Aerial crown-view tile of a tropical tree (Barro Colorado Island, Panama), acquired 20240918:
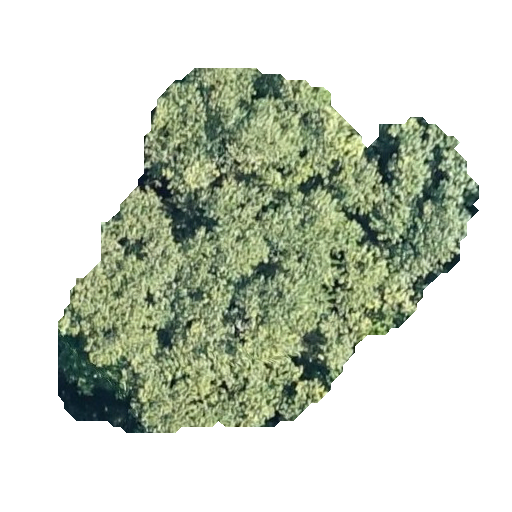
Species: Luehea seemannii
GBIF accepted scientific name: Luehea seemannii
Crown area: 162.199 m²